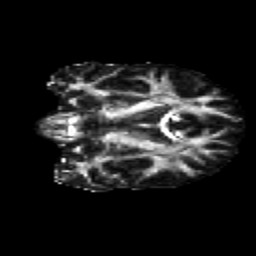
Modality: FA
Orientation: coronal
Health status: healthy
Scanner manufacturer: siemens
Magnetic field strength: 3 T
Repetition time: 12 s
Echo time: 0.092 s